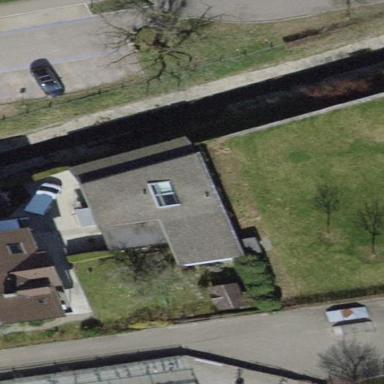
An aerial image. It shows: Flat-roofed building.